Question: I'm looking for sample code of how I could display a full centered website in the center of the screen, and two other websites to the left and right of it (probably only see half of the side sites) but be able to navigate using the carousel between the iframes. I've included a basic mock-up of what I am trying to explain...
TL;DR: Looking for a Carousel I can use with full websites inside iframes instead of images.
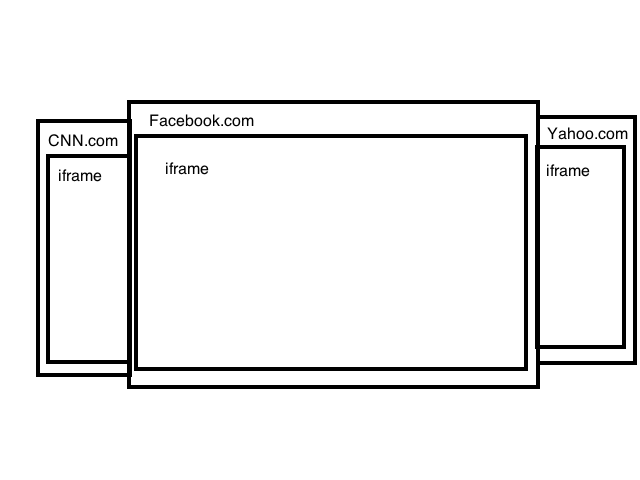
Answer: There's nothing like DIY.
A basic carousel can be made simply by placing the elements side-by-side:
'''
-------- -------- --------
|Box 1 | |Box 2 | |Box 3 |
-------- -------- --------
'''
With a container that's only big enough to hold one of them, you can scroll horizontally between boxes.
Then, with a little CSS magic, you can make it look like that image in your question. Try using 'transform', where the 'scale' and 'translate' are proprtional to the distance from the centre. Also add a 'z-index' to the centremost box to place it on top of the others.
Of course, there are ways to make more complex or better-looking carousels, but a simple effect can go a long way.